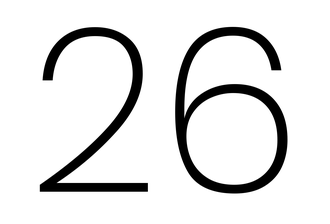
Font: Poppins-ExtraLight